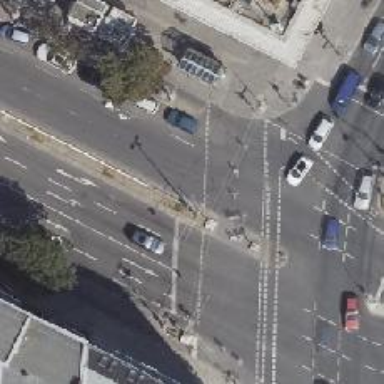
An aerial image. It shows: Tunnel footway.